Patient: sex F, age 68
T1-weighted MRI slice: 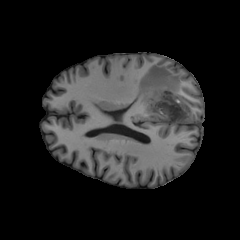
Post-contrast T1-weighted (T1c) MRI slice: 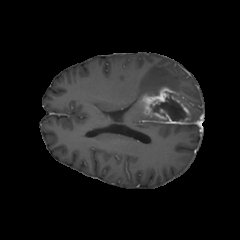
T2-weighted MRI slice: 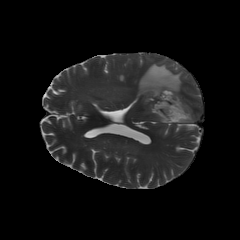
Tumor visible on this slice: yes
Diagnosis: Glioblastoma, IDH-wildtype
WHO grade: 4